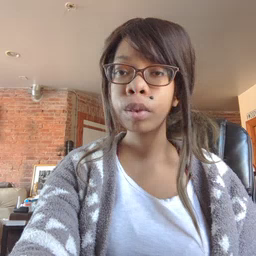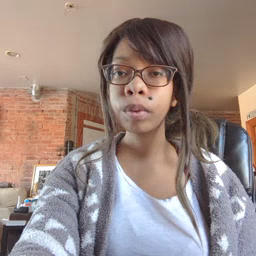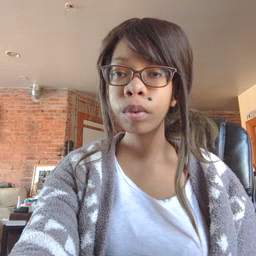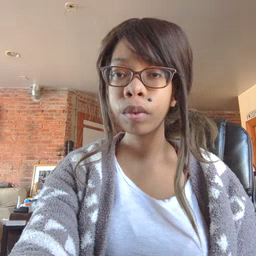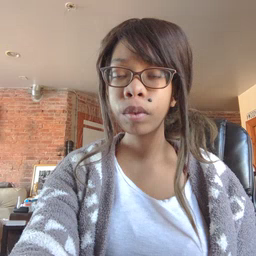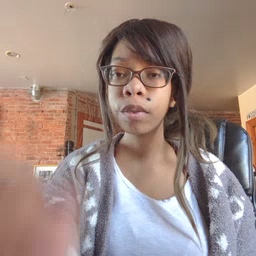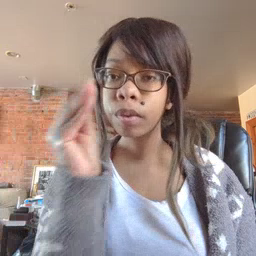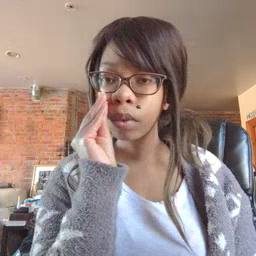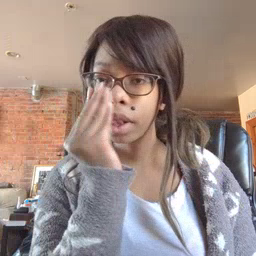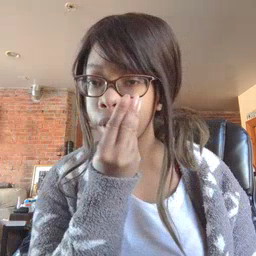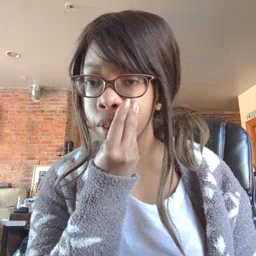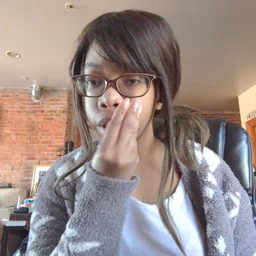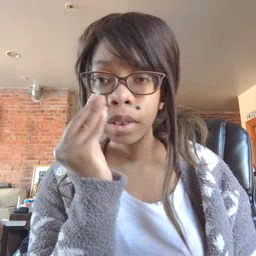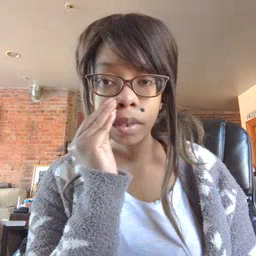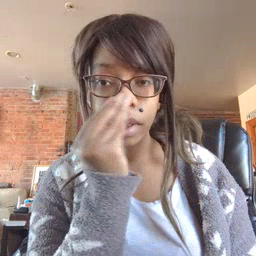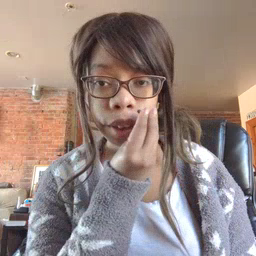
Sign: flower